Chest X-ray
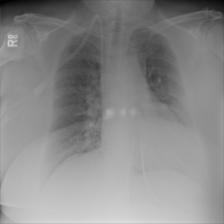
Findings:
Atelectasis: negative
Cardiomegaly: negative
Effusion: negative
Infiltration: negative
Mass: negative
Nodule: negative
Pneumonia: negative
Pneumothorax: negative
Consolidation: negative
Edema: negative
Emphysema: negative
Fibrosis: negative
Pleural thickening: negative
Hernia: negative